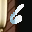
Label: 6